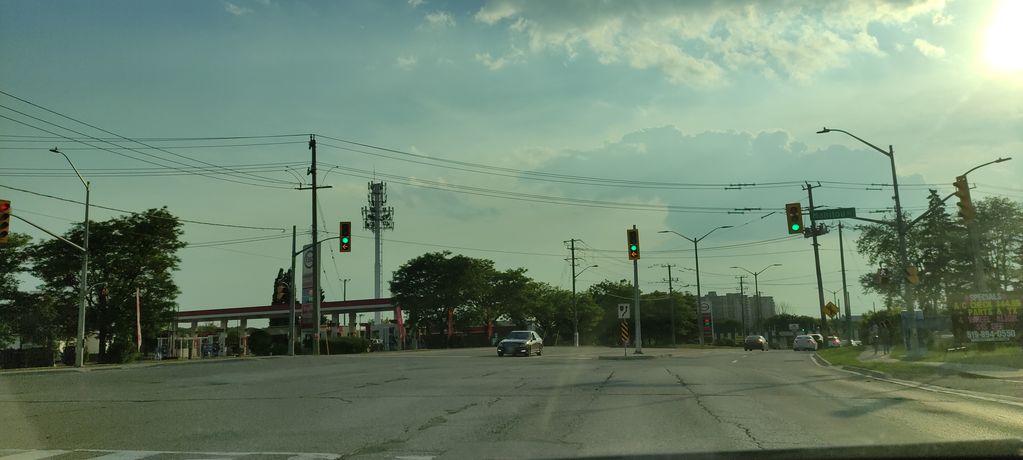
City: kitchener-waterloo